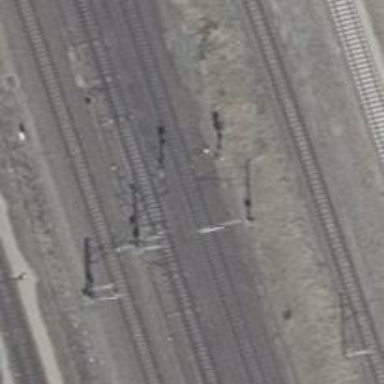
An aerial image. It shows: Milestone along the railway track with catenary mast.